Если налить воду в центр шайбы так, чтобы объем воды немного превышал объем выреза в шайбе, то вода будет выступать над верхней поверхностью шайбы, образуя «шапочку» (см. рис. 1).  Такая водяная конструкция может работать как плосковыпуклая линза. Фокусное расстояние такой линзы может быть рассчитано по формуле: \begin{equation} F=\frac{R}{n-1}, \end{equation} где $R$ — радиус кривизны поверхности линзы; $n=1.33$ — показатель преломления воды.  Намажьте наиболее ровную часть шайбы вазелином. Прижмите шайбу к предметному стеклу так, чтобы вазелин не выступал во внутреннюю область шайбы и не ухудшал видимость через отверстие шайбы. Расположите предметное стекло горизонтально шайбой вверх и налейте небольшое количество воды внутрь шайбы с помощью шприца с иглой. Вазелин должен препятствовать вытеканию воды из шайбы. Если шайба протекает или вазелин попал внутрь шайбы, сотрите вазелин с предметного стекла и шайбы и повторите опыт. Соберите установку, представленную на рисунке 3. Фонарик используйте в наиболее ярком режиме работы. Расстояние $b$ сделайте максимально возможным.  Если поднести экран (линейку) в область под шайбой, то можно заметить, что возникает два резких изображения в разных точках. Вид получаемых изображений показан на рисунке 4. Пронаблюдайте этот эффект.
Измерьте зависимость расстояния $a$ до каждого из изображений от объема воды $V$, налитого в середину шайбы, при постоянном $b$. Объем воды можно определить, используя помещенное внутрь шайбы число капель. Измерения расстояний $a$ проводите только в той области, где линза является собирающей. Изображения лучше всего видны на белой бумаге.
По полученным в пункте данным рассчитайте фокусные расстояния линзы, соответствующие двум изображениям. Из полученных фокусных расстояний рассчитайте объёмы «шапочки», предполагая, что она является сферическим сегментом.
Постройте график зависимости рассчитанного объема $v$ для двух найденных вами фокусов от налитого в центр шайбы объема $V$. Обе зависимости изобразите на одном графике.
Каким должен быть теоретический график $v(V)$, если считать, что капля принимает форму сферического сектора? Является ли верным предположение о том, что полученную водяную линзу можно считать шаровым сегментом?
Объясните, почему свет фокусируется в нескольких точках. Дайте краткое объяснение возможного расхождения экспериментальных данных пункта с теоретическими предположениями пункта с теоретическими предположениями пункта с теоретическими предположениями пункта . с теоретическими предположениями пункта . с теоретическими предположениями пункта .
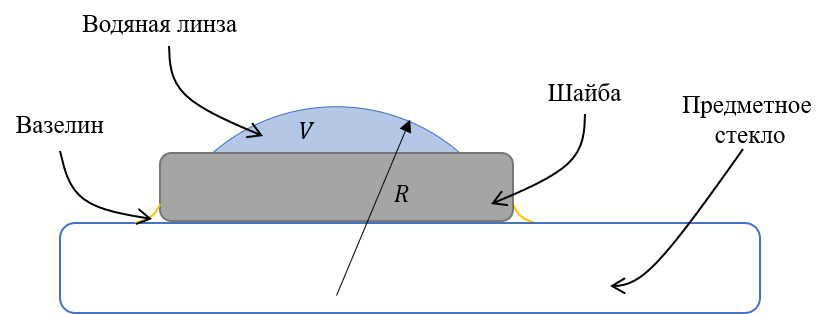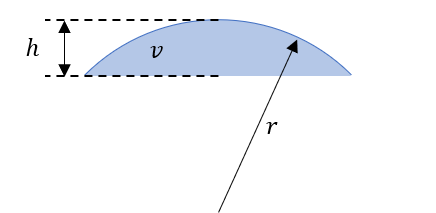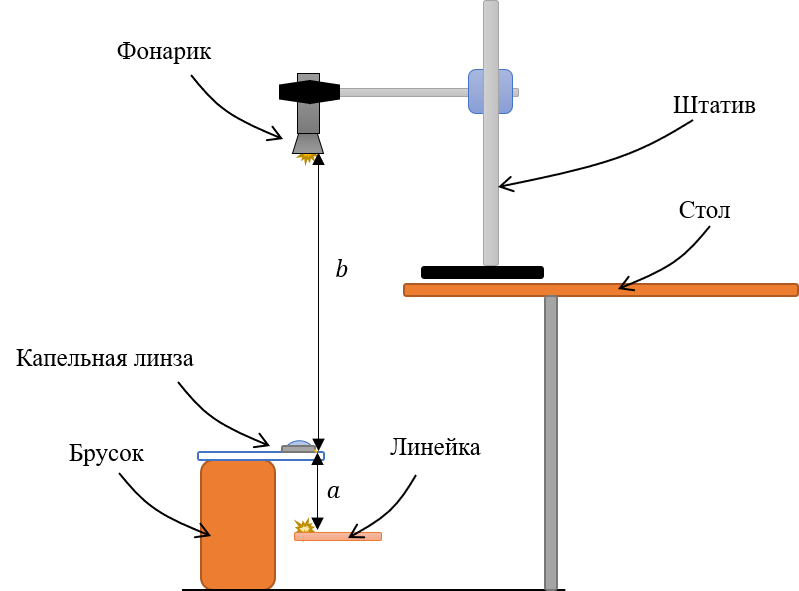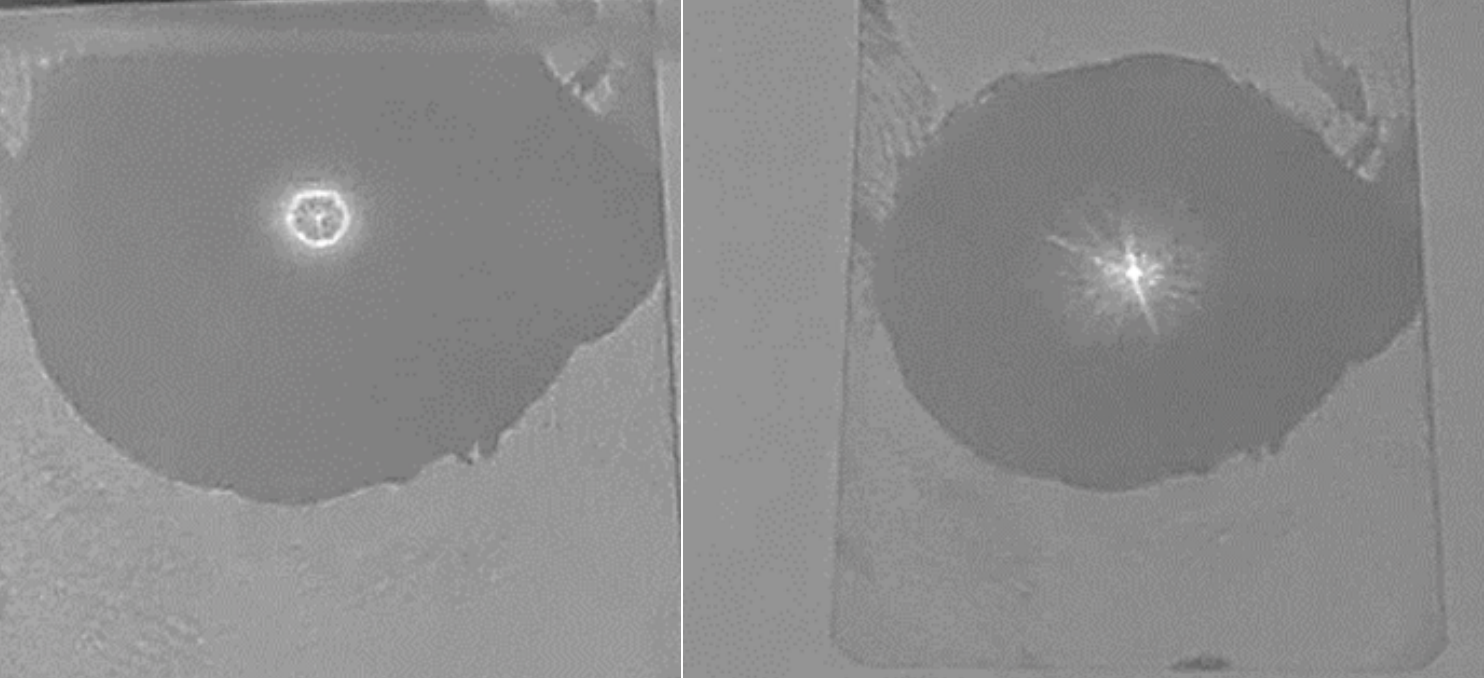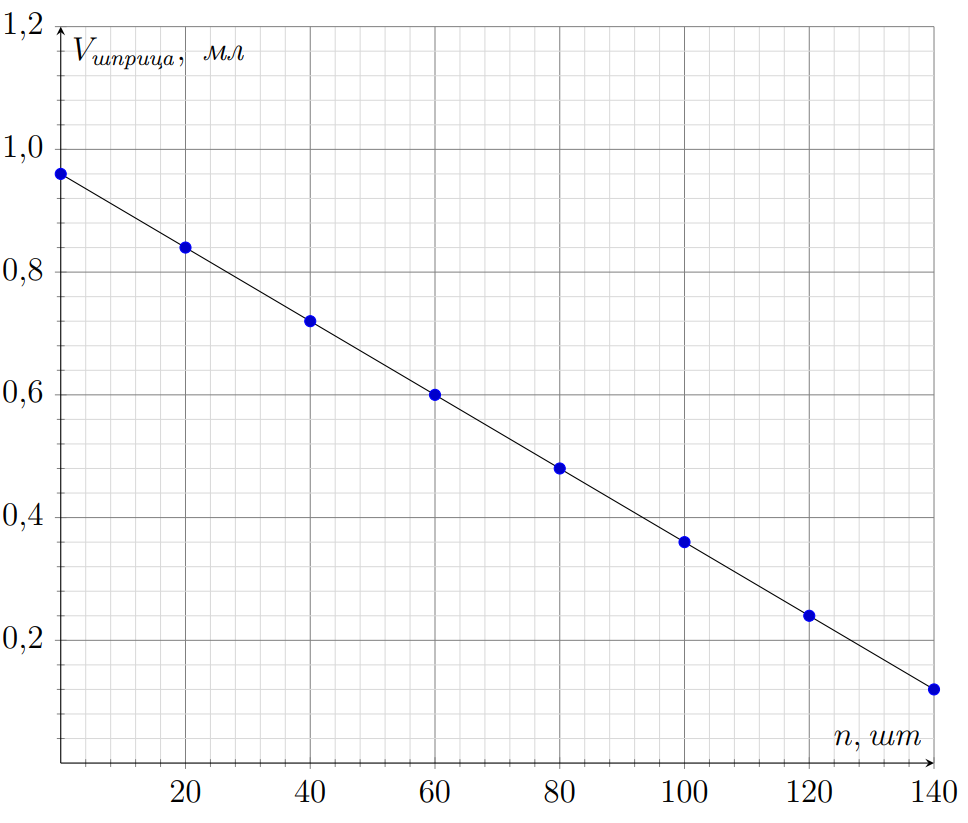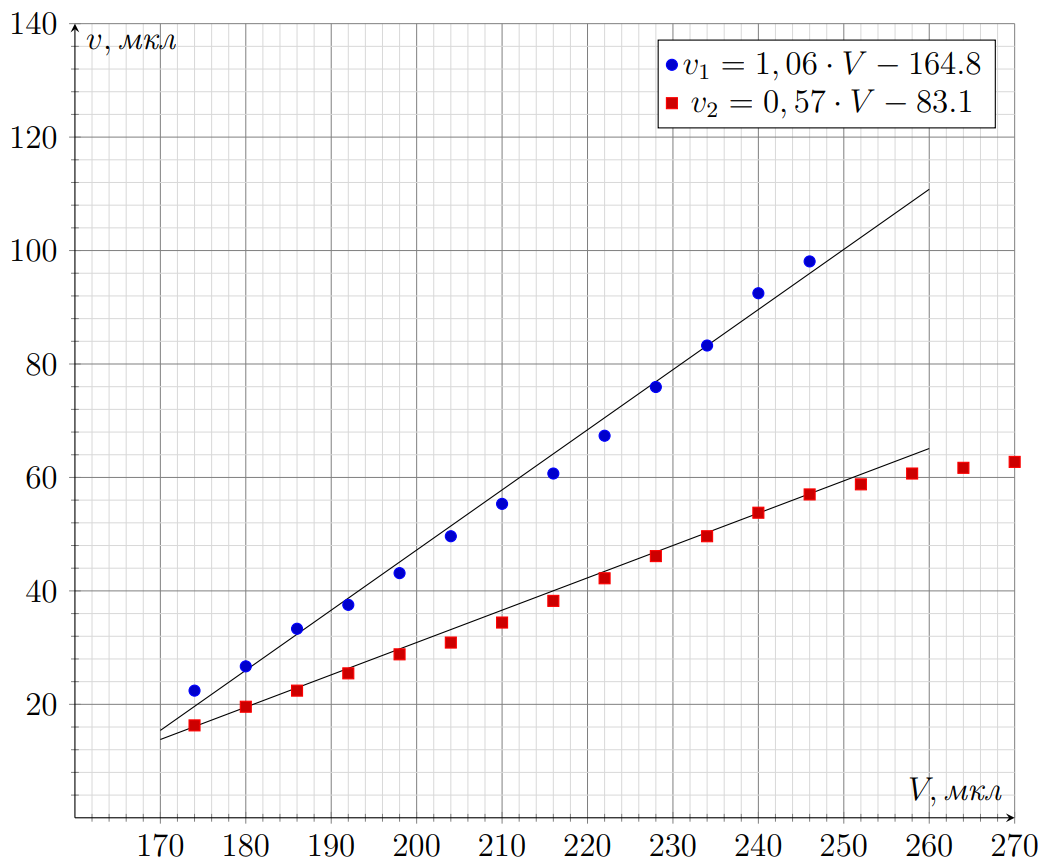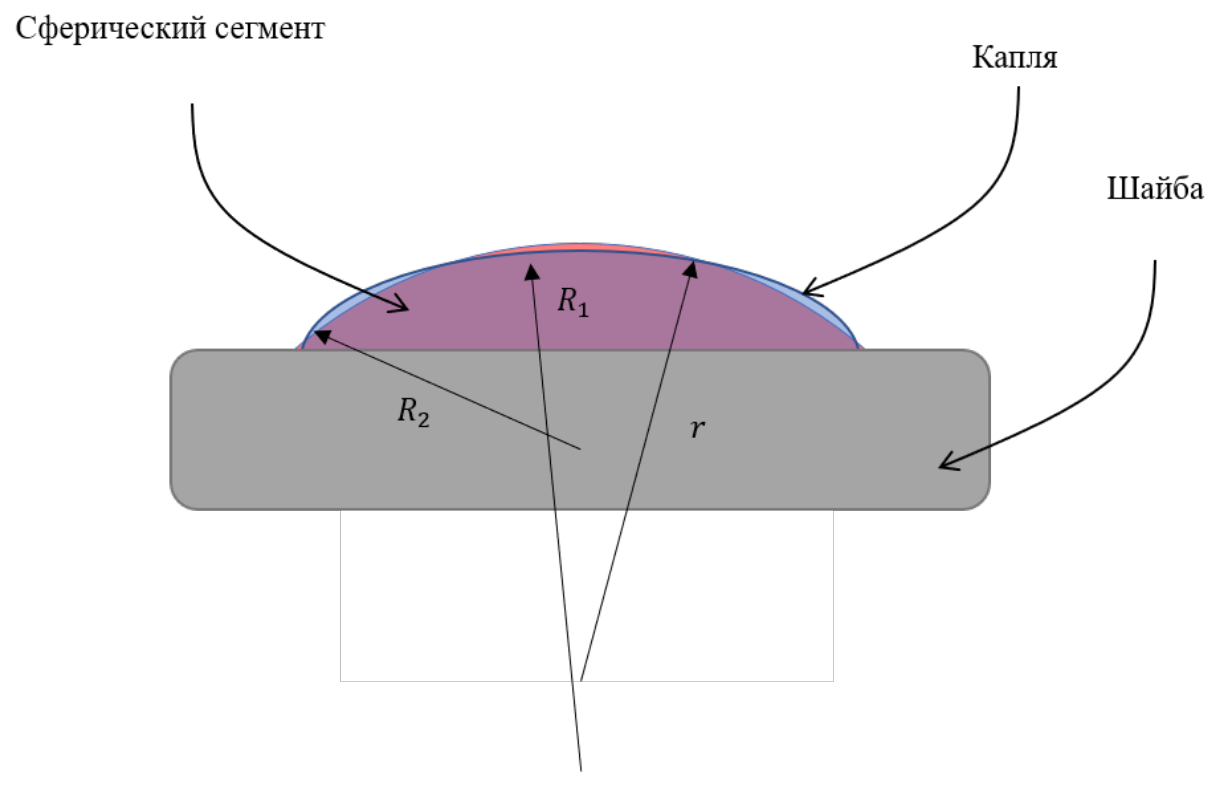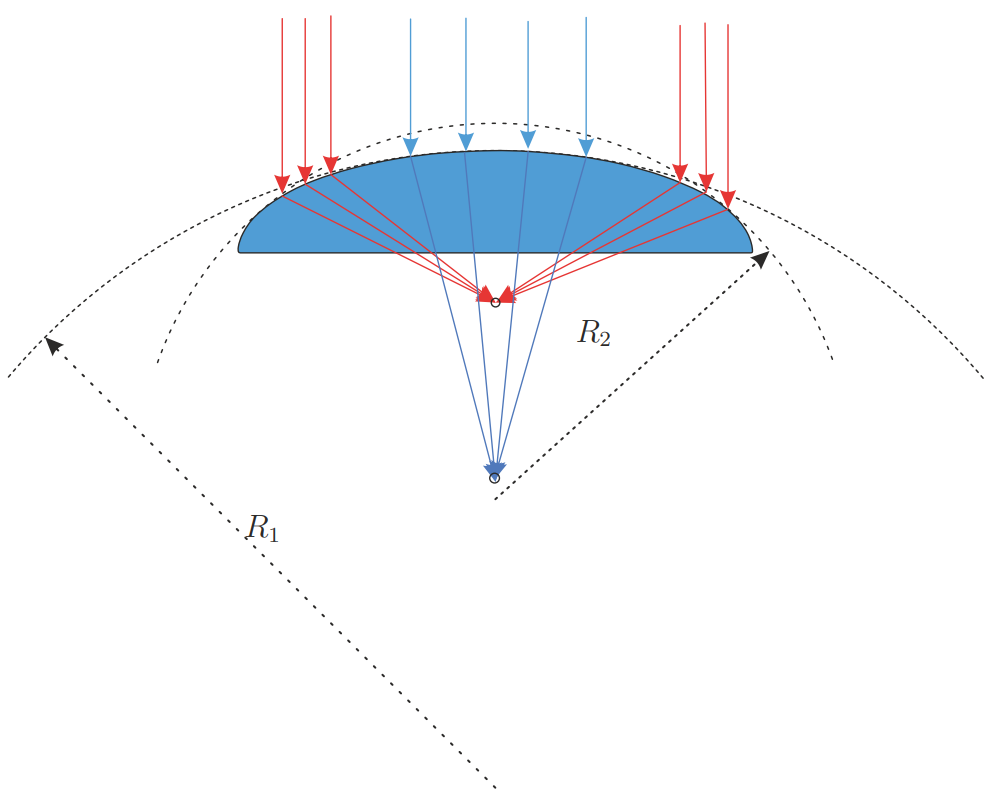
Измерьте зависимость расстояния $a$ до каждого из изображений от объема воды $V$, налитого в середину шайбы, при постоянном $b$. Объем воды можно определить, используя помещенное внутрь шайбы число капель. Измерения расстояний $a$ проводите только в той области, где линза является собирающей. Изображения лучше всего видны на белой бумаге.
Решение: Соберем из шайбы, предметного стекла и вазелина конструкцию, описанную в условии. Объем водяной линзы крайне мал. Для его измерения будем считать количество капель, упавших в центр шайбы с конца иглы шприца. Предварительно определим объем одной капли. Будем выдавливать капли из шприца поршнем и измерять зависимость количества упавших капель от положения поршня. Построим соответствующий график и определим его угловой коэффициент, который и будет являться объемом одной капли. $n, ~шт$020406080100120140$V_{шприца}, ~мл$0.960.840.720.600.480.360.240.12  Рассчитав угловой коэффициент графика, получаем для одной капли:$$V_1=6.0~\text{мкл}.$$Для измерения фокусного расстояния соберем установку, изображенную на рисунке 3. Будем использовать короткую линейку в качестве экрана, стараясь при измерениях не задевать брусок, чтобы поверхность воды в водяной линзе не волновалась. Расстояние между фонариком и линзой $b$ сделаем как можно большим для того, чтобы изображения светодиода фонарика было как можно меньшего размера для остроты фокусировки. Измерим зависимость расстояний между изображениями и линзой $a$ от количества капель, упавших в центр шайбы, $N$ при неизменном расстоянии между фонариком и экраном $b=862~мм$. Рассчитаем объем воды в шайбе как:\begin{equation} V=NV_1.\end{equation}Фокусное расстояние рассчитаем на основе формулы тонкой линзы:\begin{equation} F=\frac{ab}{a+b}.\end{equation}Радиус кривизны поверхности линзы рассчитаем в соответствии с формулой:\begin{equation}R=(n-1)F.\end{equation}Предполагая, что вода над верхней поверхностью шайбы принимает форму шарового сегмента, можем рассчитать высоту шарового сегмента, исходя из геометрических соображений:\begin{equation} h=R-\sqrt{R^2- \left(\frac{D}{2} \right)^2}.\end{equation}Объем воды над верхней поверхностью шайбы тогда может быть рассчитан на основе формулы:\begin{equation}v=\pi h^2 \left(r-\frac{h}{3} \right),\end{equation}Занесем измерения и расчетные величины в таблицы. Таблица для дальнего фокуса Таблица для ближнего фокуса | $n, ~шт$ | 0 | 20 | 40 | 60 | 80 | 100 | 120 | 140 | | --- | --- | --- | --- | --- | --- | --- | --- | --- | | $V_{шприца}, ~мл$ | 0.96 | 0.84 | 0.72 | 0.60 | 0.48 | 0.36 | 0.24 | 0.12 |
Ответ: | $N$ | $V, ~мкл$ | $a_1, ~мм$ | $F_1,~ мм$ | $R_1, ~мм$ | $h_1,~ мм$ | $v_1,~ мкл$ | | --- | --- | --- | --- | --- | --- | --- | | 29 | 174 | 134 | 116.0 | 38.3 | 0.37 | 16 | | 30 | 180 | 109 | 96.8 | 31.9 | 0.44 | 20 | | 31 | 186 | 94 | 84.8 | 28.0 | 0.51 | 22 | | 32 | 192 | 82 | 74.9 | 24.7 | 0.58 | 25 | | 33 | 198 | 72 | 66.4 | 21.9 | 0.65 | 29 | | 34 | 204 | 67 | 62.2 | 20.5 | 0.70 | 31 | | 35 | 210 | 60 | 56.1 | 18.5 | 0.77 | 34 | | 36 | 216 | 54 | 50.8 | 16.8 | 0.86 | 38 | | 37 | 222 | 49 | 46.4 | 15.3 | 0.95 | 42 | | 38 | 228 | 45 | 42.8 | 14.1 | 1.03 | 46 | | 39 | 234 | 42 | 40.0 | 13.2 | 1.11 | 50 | | 40 | 240 | 39 | 37.3 | 12.3 | 1.20 | 54 | | 41 | 246 | 37 | 35.5 | 11.7 | 1.27 | 57 | | 42 | 252 | 36 | 34.6 | 114 | 1.31 | 59 | | 43 | 258 | 35 | 33.6 | 11.1 | 1.35 | 61 | | 44 | 264 | 35 | 33.2 | 10.9 | 1.37 | 62 | | 45 | 270 | 34 | 32.7 | 10.8 | 1.39 | 63 | Ответ: $N$$V, ~мкл$$a_1, ~мм$$F_1,~ мм$$R_1, ~мм$$h_1,~ мм$$v_1,~ мкл$29174134116.038.30.371630180 10996.831.90.442031186 9484.828.00.512232192 8274.924.70.582533198 7266.421.90.652934204 6762.220.50.7031352106056.118.50.7734362165450.816.80.863837222 4946.415.30.9542382284542.814.11.034639234 4240.013.21.115040240 3937.312.31.205441246 3735.511.71.275742252 3634.61141.315943258 3533.611.11.356144264 3533.210.91.376245270 3432.710.81.3963  Таблица для ближнего фокуса
Ответ: | $N$ | $V, ~мкл$ | $a_2, ~мм$ | $F_2,~ мм$ | $R_2, ~мм$ | $h_2,~ мм$ | $v_2,~ мкл$ | | --- | --- | --- | --- | --- | --- | --- | | 29 | 174 | 94 | 84,8 | 28 | 0.51 | 22 | | 30 | 180 | 78 | 71.5 | 23.6 | 0.60 | 27 | | 31 | 186 | 62 | 57.8 | 19.1 | 0.75 | 33 | | 32 | 192 | 55 | 51.7 | 17.1 | 0.84 | 38 | | 33 | 198 | 48 | 45.5 | 15.0 | 0.97 | 43 | | 34 | 204 | 42 | 40.0 | 13.2 | 1.11 | 50 | | 35 | 210 | 38 | 36.4 | 12.0 | 1.23 | 55 | | 36 | 216 | 35 | 33.6 | 11.1 | 1.35 | 61 | | 37 | 222 | 32 | 30.9 | 10.2 | 1.49 | 67 | | 38 | 228 | 29 | 28.1 | 9.3 | 1.67 | 76 | | 39 | 234 | 27 | 26.2 | 8.6 | 1.82 | 83 | | 40 | 240 | 25 | 24.3 | 8.0 | 2.00 | 92 | | 41 | 246 | 24 | 23.3 | 7.7 | 2.11 | 98 | Ответ: $N$$V, ~мкл$$a_2, ~мм$$F_2,~ мм$$R_2, ~мм$$h_2,~ мм$$v_2,~ мкл$291749484,8280.512230180 7871.523.60.602731186 6257.819.10.753332192 5551.717.10.843833198 4845.515.00.974334204 4240.013.21.115035210 3836.412.01.235536216 3533.611.11.356137222 3230.910.21.496738228 2928.19.31.677639234 2726.28.61.8283402402524.38.02.009241246 2423.37.72.1198

По полученным в пункте A1 данным рассчитайте фокусные расстояния линзы, соответствующие двум изображениям. Из полученных фокусных расстояний рассчитайте объёмы «шапочки», предполагая, что она является сферическим сегментом.
Решение: Результаты пересчёта точек приведены в таблице выше.

Постройте график зависимости рассчитанного объема $v$ для двух найденных вами фокусов от налитого в центр шайбы объема $V$. Обе зависимости изобразите на одном графике. Построим графики зависимостей расчетных объемов воды в капельной линзе $v$ от измеренного $V$, исходя из данных о двух разных фокусах. Резкий изгиб графиков при больших объемах капли соответствует началу вытекания капли из внутренней области шайбы. Не будем обращать внимания на эту область графиков.

Ответ:

График зависимости расчетного объема воды в шайбе от измеренного
Решение: Построим графики зависимостей расчетных объемов воды в капельной линзе $v$ от измеренного $V$, исходя из данных о двух разных фокусах. Резкий изгиб графиков при больших объемах капли соответствует началу вытекания капли из внутренней области шайбы. Не будем обращать внимания на эту область графиков.

Каким должен быть теоретический график $v(V)$, если считать, что капля принимает форму сферического сектора? Является ли верным предположение о том, что полученную водяную линзу можно считать шаровым сегментом? Свой ответ обоснуйте.

  Видно, что оставшиеся части графиков можно описать линейными функциями. Некоторое смещение графиков говорит о том, что в шайбе кроме воды в шапочке есть еще и вода в отверстии. Для теоретического графика угловой коэффициент данной зависимости равен единице $k_{theor}=1$. Однако угловые коэффициенты аппроксимирующих прямых для разных фокусов составляют $k_2=0.57$ и $k_1\approx 1.1$. Это объясняется тем, что вода принимает не сферическую форму. В центральной части капли радиус кривизны поверхности больше, что соответствует нижнему фокусу. А по краям шайбы радиус кривизны меньше (рис. 5). То есть края линзы создают ближнее к линзе изображение, а центр линзы формирует дальнее изображение (рис. 6). Значение $k_{theor}$, отвечающее модели сферической формы «шапочки» лежит в пределах измеренных коэффициентов $k_1$ и $k_2$.

Рис. 5. Качественное сравнение отклонения формы <<шапочки>> от модели сферического сегмента
Решение: Видно, что оставшиеся части графиков можно описать линейными функциями. Некоторое смещение графиков говорит о том, что в шайбе кроме воды в шапочке есть еще и вода в отверстии. Для теоретического графика угловой коэффициент данной зависимости равен единице $k_{theor}=1$. Однако угловые коэффициенты аппроксимирующих прямых для разных фокусов составляют $k_2=0.57$ и $k_1\approx 1.1$. Это объясняется тем, что вода принимает не сферическую форму. В центральной части капли радиус кривизны поверхности больше, что соответствует нижнему фокусу. А по краям шайбы радиус кривизны меньше (рис. 5). То есть края линзы создают ближнее к линзе изображение, а центр линзы формирует дальнее изображение (рис. 6). Значение $k_{theor}$, отвечающее модели сферической формы «шапочки» лежит в пределах измеренных коэффициентов $k_1$ и $k_2$.

Объясните, почему свет фокусируется в нескольких точках. Дайте краткое объяснение возможного расхождения экспериментальных данных пункта A3 с теоретическими предположениями пункта A4 .
Решение: Форма «шапочки» определяется конкуренцией двух типов сил: гравитации и поверхностного натяжения. Так или иначе «шапочка» определенного объема принимает такую форму, при которой сумма потенциальной энергии силы тяжести и энергии, связанной с поверхностью капли, минимизируется. Модель сферического сегмента верна лишь в тех случаях, когда потенциальной энергией силы тяжести можно пренебречь по сравнению с поверхностной энергией. Объем «шапочки», а вместе с тем и ее гравитационная энергия пропорциональны кубу ее характерного размера. Поверхностная же энергия пропорциональна квадрату характерного размера. Поэтому для шайб малого диаметра форма шапочки будет определяться поверхностным натяжением и вполне описывается моделью сферического сектора. Для больших шайб капля будет практически плоской. В этих случаях ключевую роль играет гравитационная энергия.
Темы:
E, Оптика, Поверхностное натяжение, IEPhO, Сферическая поверхность, Радиус кривизны, Формула тонкой линзы